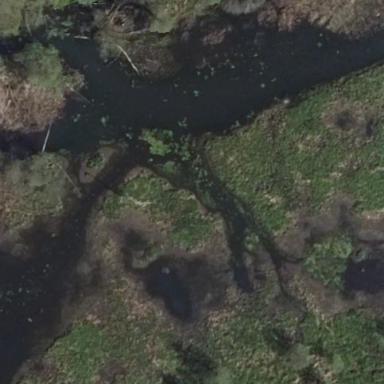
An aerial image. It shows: Natural oxbow water feature.